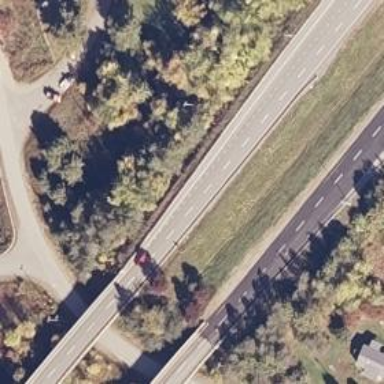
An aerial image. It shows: Asphalt motorway.